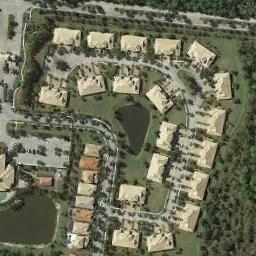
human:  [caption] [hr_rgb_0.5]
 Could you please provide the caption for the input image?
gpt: In densely populated areas there are many roads and trees, Large lawns, And circularly arranged houses surrounded by a lake and a lake beside it .

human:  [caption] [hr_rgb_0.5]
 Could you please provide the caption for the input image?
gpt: There are many yellow buildings with lawns around on a dense residential area .

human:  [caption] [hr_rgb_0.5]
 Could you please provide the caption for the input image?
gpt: The houses in the residential area are arranged in an arc .

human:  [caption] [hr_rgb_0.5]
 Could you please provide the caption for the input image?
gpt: The dense residential is on the grass next to some trees and lakes .

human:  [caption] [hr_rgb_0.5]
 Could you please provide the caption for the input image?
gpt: A dense residential area has a lawn, A parking lot and lots of houses of the same style and two lakes are surrounded by buildings .